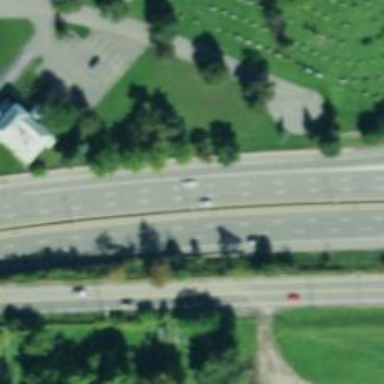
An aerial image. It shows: Asphalt motorway with embankment.